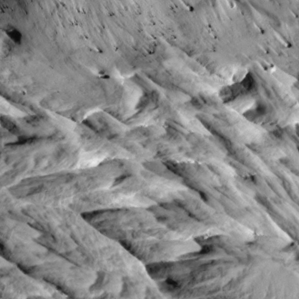
Label: non_frost